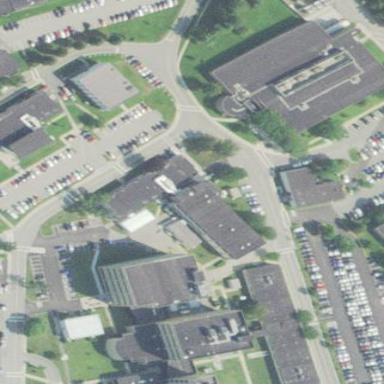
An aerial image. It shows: Building.